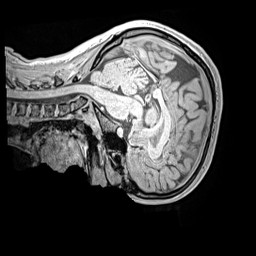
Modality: MP2RAGE
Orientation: sagittal
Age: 14
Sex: female
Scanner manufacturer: siemens
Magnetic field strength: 3 T
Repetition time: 4 s
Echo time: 0.00299 s